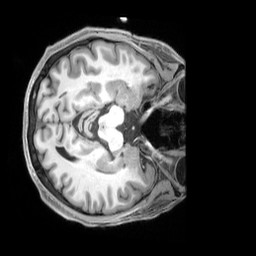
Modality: T1w
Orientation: axial
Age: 29
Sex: male
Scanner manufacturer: siemens
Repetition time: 2.3 s
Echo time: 0.00229 s